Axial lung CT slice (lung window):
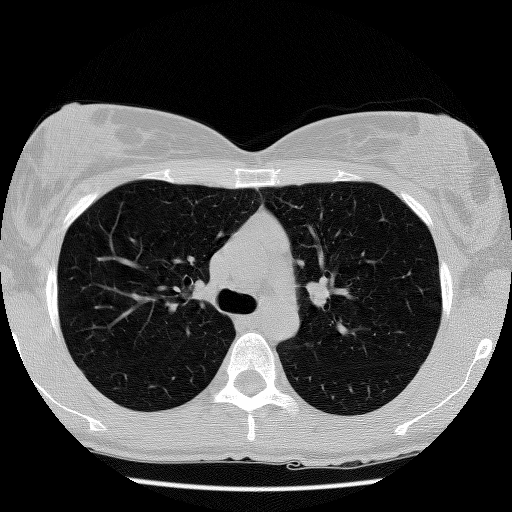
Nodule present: no